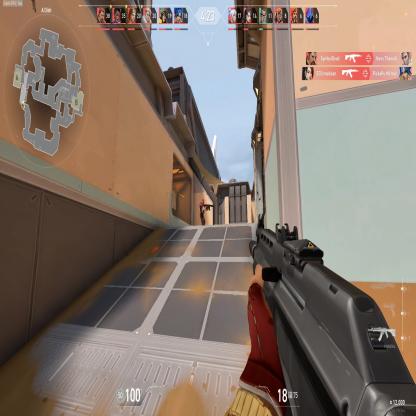
Label: enemy